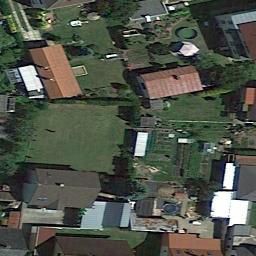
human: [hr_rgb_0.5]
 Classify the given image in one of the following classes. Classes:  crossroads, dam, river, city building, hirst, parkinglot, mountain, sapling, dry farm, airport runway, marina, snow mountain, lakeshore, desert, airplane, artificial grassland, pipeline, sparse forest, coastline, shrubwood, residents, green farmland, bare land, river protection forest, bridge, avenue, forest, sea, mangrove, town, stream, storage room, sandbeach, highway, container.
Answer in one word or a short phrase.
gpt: residents